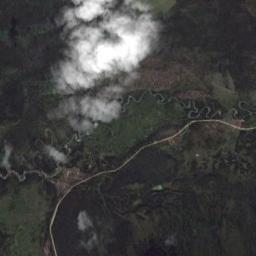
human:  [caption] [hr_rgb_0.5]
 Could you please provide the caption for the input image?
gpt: There is a little thin cloud above the brown farmland .

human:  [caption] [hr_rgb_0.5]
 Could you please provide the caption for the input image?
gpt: The white cloud is above green land .

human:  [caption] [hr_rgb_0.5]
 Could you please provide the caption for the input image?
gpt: The cumulus clouds are located above the land covered by dense vegetation while a road and a river go through the land .

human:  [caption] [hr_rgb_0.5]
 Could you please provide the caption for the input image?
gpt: Sparse white clouds on the ground where green and yellowish brown intersect .

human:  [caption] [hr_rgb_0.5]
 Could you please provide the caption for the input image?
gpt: A few pieces of white clouds over a plain .